Aerial crown-view tile of a tropical tree (Barro Colorado Island, Panama), acquired 20250616:
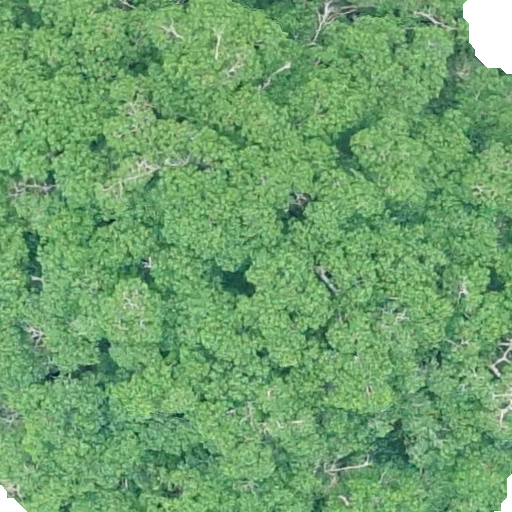
Species: Hura crepitans
GBIF accepted scientific name: Hura crepitans
Crown area: 575.399 m²